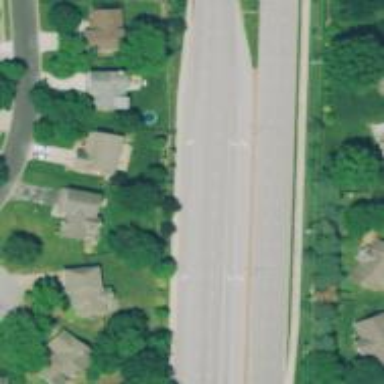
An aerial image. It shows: Dash road marking.